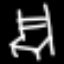
Label: chair